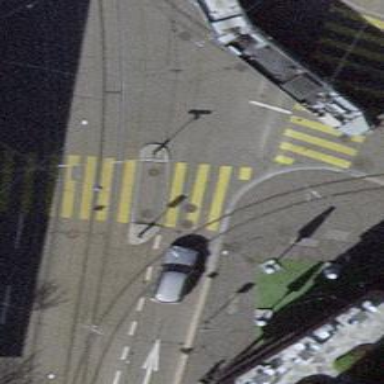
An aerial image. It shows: Kerb barrier.